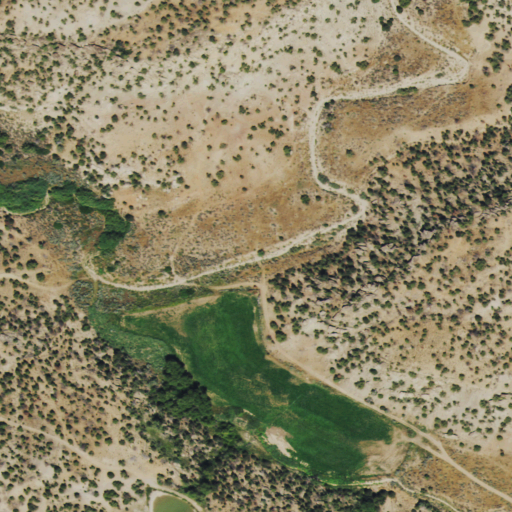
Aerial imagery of valley in Colorado named Doby Canyon containing shrub, evergreen forest, pasture, herbaceous wetlands, and low intensity development